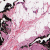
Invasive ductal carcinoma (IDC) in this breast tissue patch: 0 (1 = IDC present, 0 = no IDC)